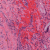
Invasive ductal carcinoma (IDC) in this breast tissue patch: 0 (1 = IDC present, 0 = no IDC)